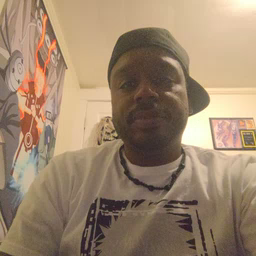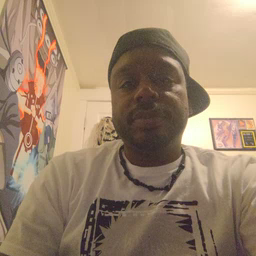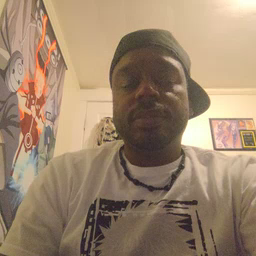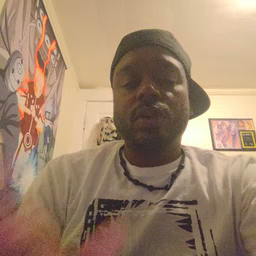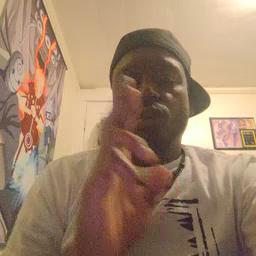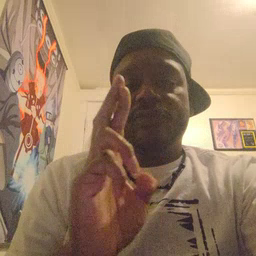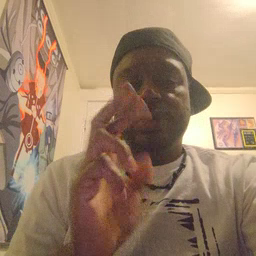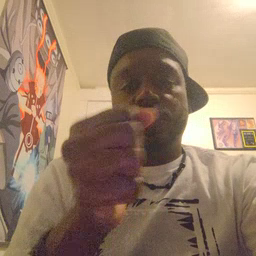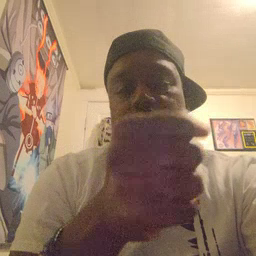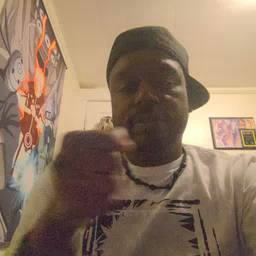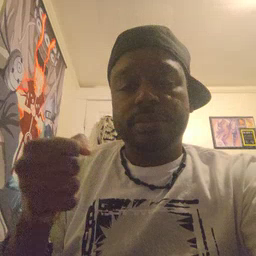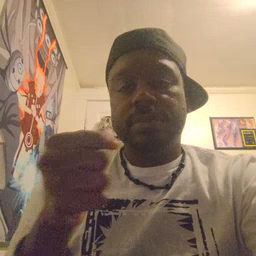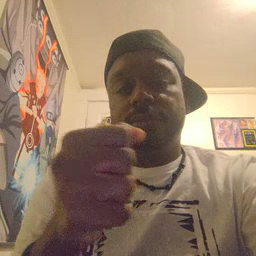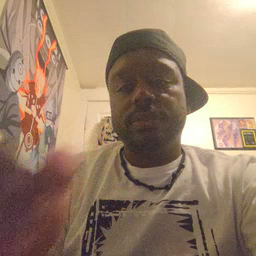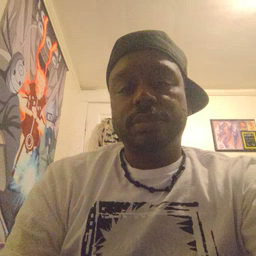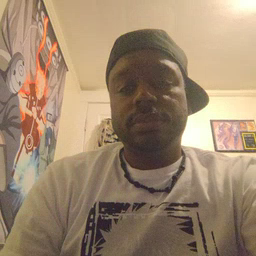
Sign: refrigerator